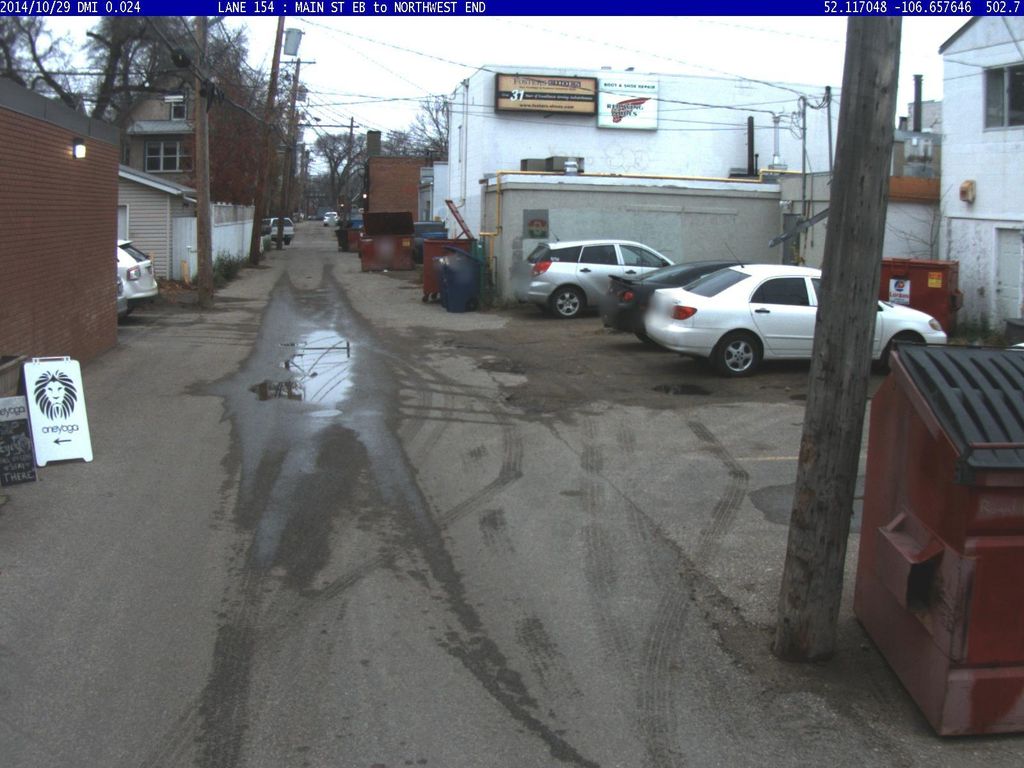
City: saskatoon